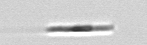
Label: Bacillariophyceae